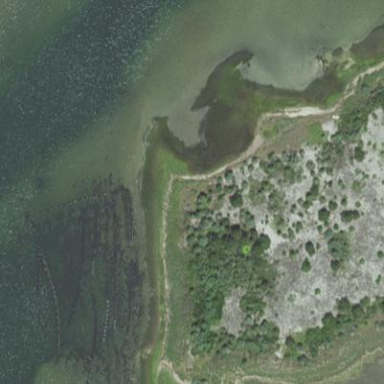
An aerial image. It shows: Saltmarsh wetland.